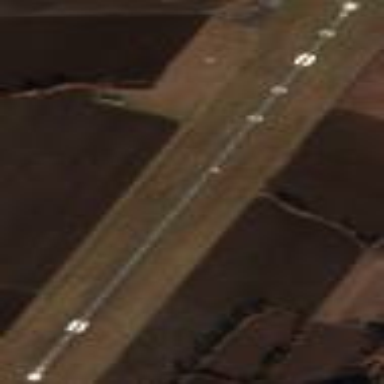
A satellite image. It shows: Concrete runway in the airport area.